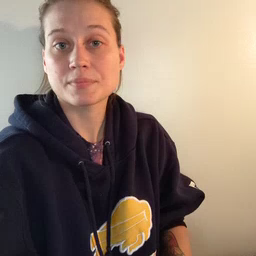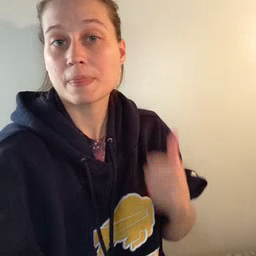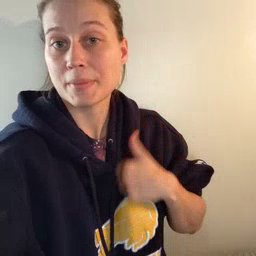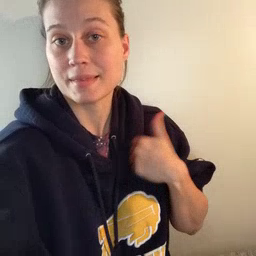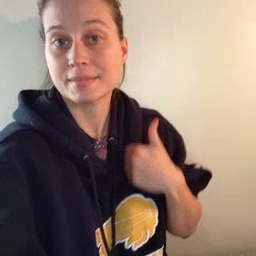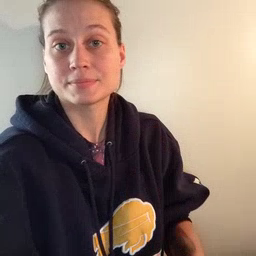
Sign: bath